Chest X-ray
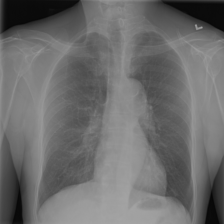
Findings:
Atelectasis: negative
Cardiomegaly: negative
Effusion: negative
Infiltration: negative
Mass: negative
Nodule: negative
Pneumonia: negative
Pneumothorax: negative
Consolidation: negative
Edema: negative
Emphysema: negative
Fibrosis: negative
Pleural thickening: negative
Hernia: negative